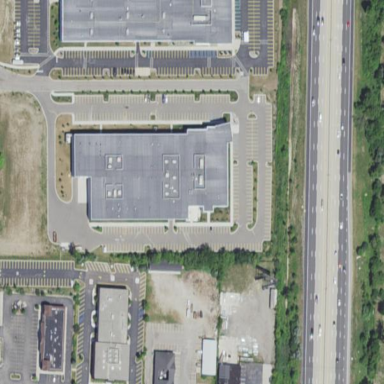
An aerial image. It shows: Commercial building.